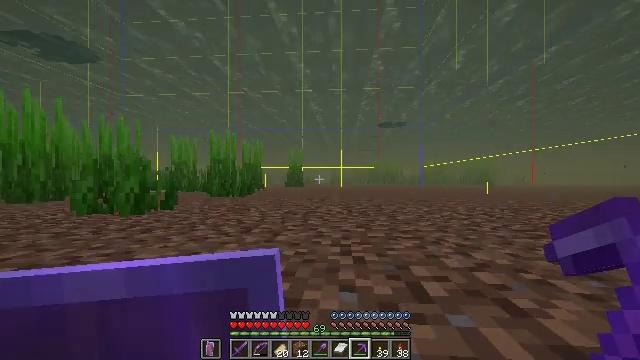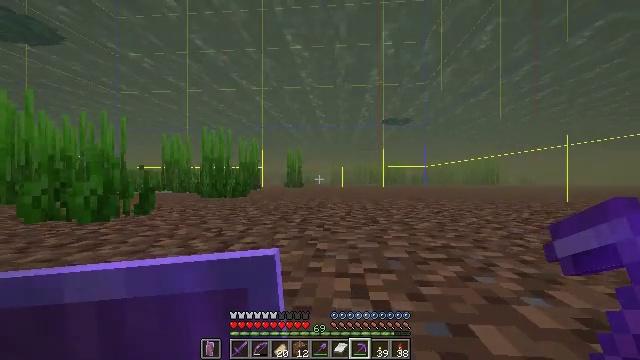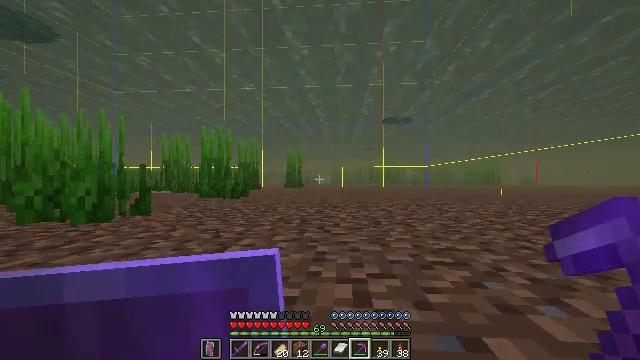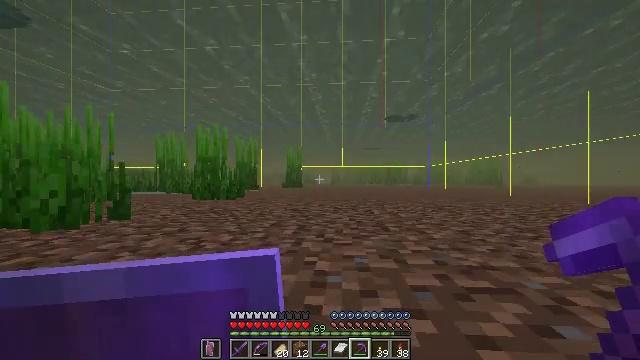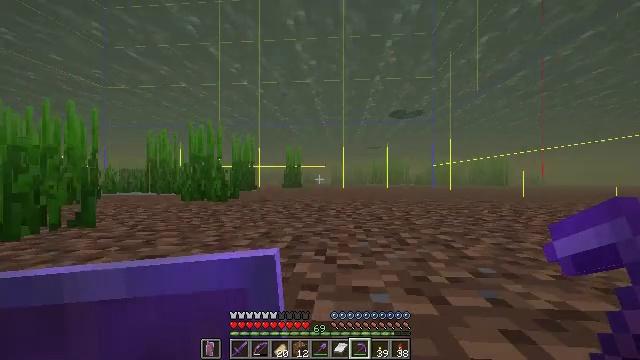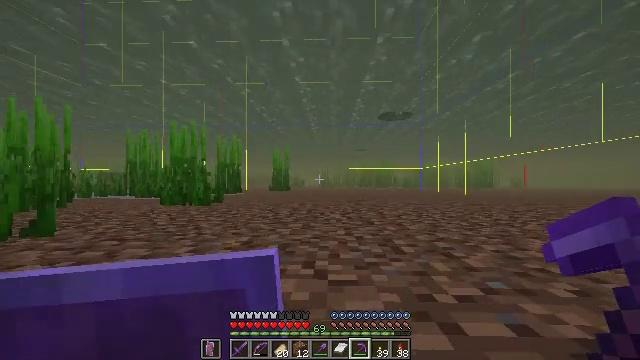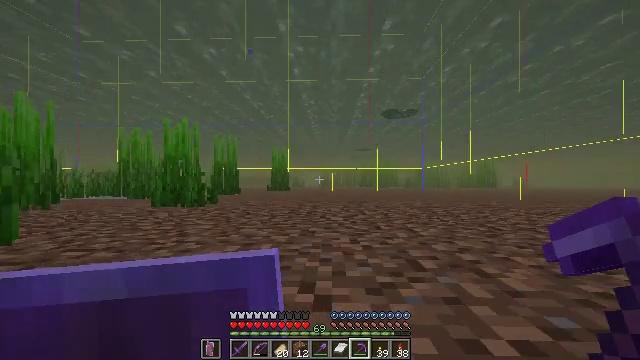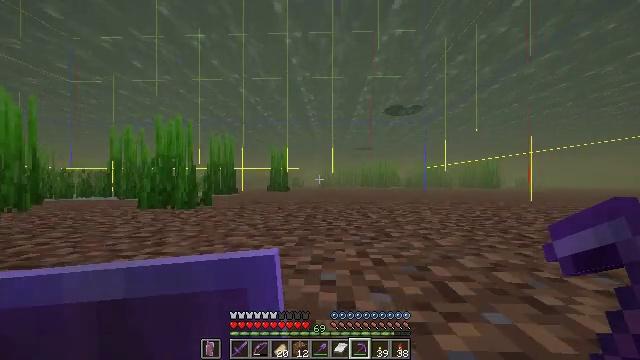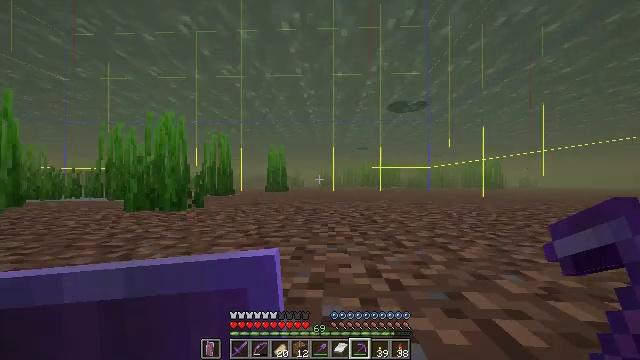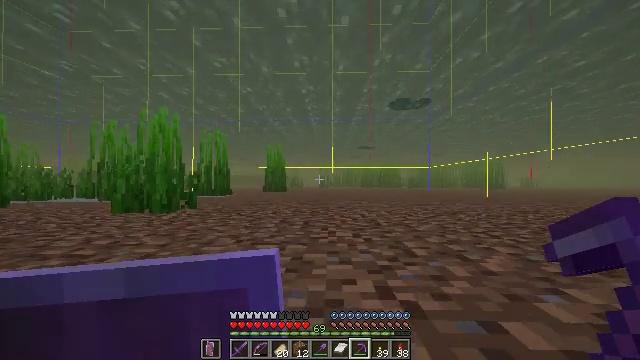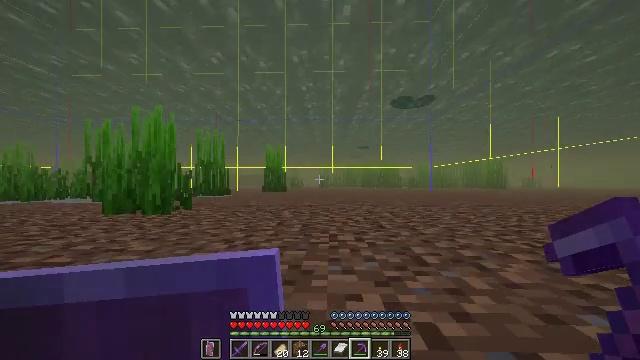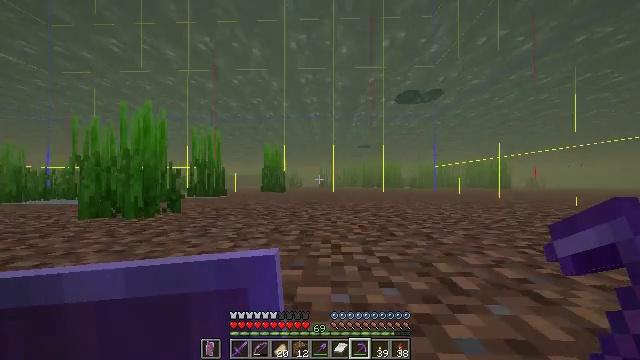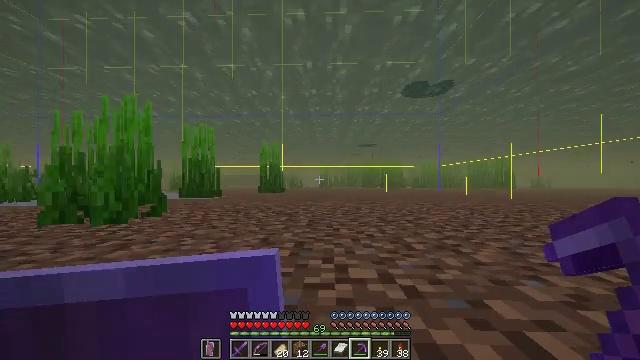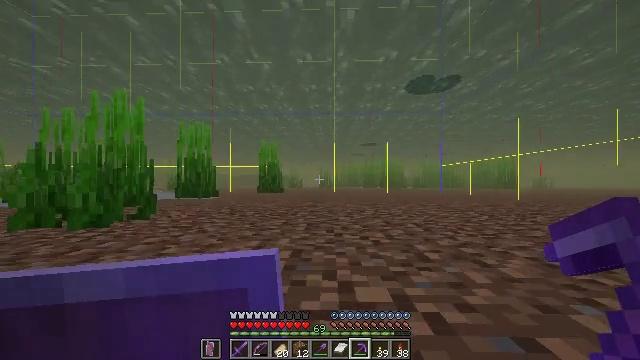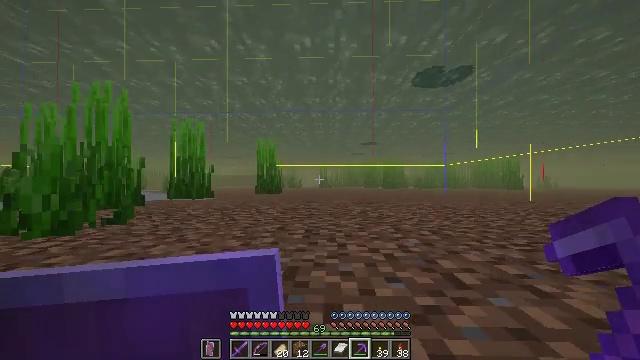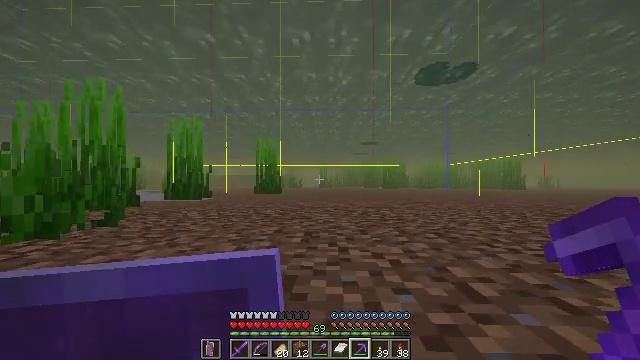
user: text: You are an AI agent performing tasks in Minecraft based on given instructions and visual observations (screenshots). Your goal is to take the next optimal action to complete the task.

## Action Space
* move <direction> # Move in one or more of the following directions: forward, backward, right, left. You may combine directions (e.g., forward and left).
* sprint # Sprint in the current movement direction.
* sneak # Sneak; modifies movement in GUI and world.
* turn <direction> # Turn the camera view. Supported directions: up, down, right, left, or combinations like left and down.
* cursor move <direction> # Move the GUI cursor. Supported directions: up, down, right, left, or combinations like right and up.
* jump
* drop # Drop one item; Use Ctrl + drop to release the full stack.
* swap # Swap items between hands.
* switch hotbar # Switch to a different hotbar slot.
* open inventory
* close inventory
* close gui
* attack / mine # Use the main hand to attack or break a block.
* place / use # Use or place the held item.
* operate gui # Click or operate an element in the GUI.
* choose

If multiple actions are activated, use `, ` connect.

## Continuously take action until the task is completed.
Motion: motion action
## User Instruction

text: craft item air
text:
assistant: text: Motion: move forward, sprint
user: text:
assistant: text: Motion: move forward, sprint
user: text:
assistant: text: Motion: move forward, sprint
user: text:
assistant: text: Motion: move forward, sprint
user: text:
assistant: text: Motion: move forward, sprint, turn right
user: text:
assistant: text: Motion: move forward, sprint
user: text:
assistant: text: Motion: move forward, sprint
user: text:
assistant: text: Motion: move forward, sprint
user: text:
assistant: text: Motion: move forward, sprint
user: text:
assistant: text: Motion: move forward, sprint
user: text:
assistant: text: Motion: move forward, sprint
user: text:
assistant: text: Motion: move forward, sprint
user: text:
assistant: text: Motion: move forward, sprint
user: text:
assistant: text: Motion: move forward, sprint
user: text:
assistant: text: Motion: move forward, sprint
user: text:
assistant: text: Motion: move forward, sprint
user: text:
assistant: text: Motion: move forward, sprint
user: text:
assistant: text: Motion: move forward, sprint
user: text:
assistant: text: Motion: move forward, sprint
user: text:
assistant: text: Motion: move forward, sprint
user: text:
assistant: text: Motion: move forward, sprint
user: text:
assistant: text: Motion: move forward, sprint
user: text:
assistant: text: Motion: move forward, sprint
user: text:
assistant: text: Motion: move forward, sprint
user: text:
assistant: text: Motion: move forward, sprint
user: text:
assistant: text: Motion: move forward, sprint
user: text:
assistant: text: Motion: move forward, sprint
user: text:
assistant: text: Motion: move forward, sprint
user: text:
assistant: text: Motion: move forward, sprint
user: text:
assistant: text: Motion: move forward, sprint, turn left and down